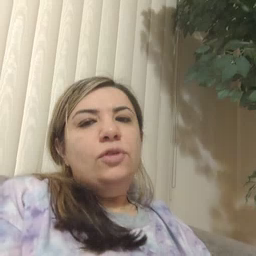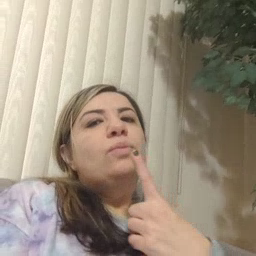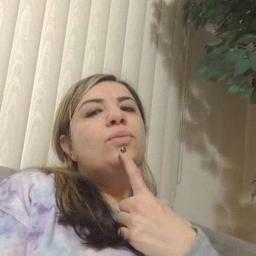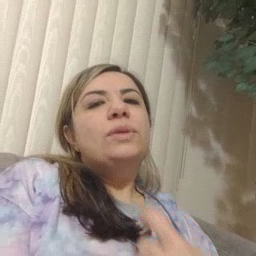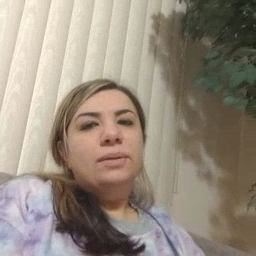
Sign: red